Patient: sex M, age 59
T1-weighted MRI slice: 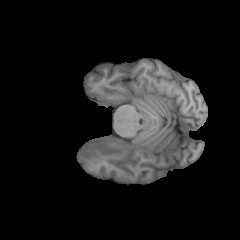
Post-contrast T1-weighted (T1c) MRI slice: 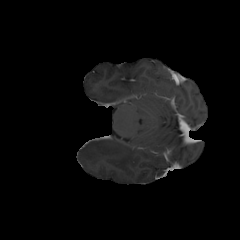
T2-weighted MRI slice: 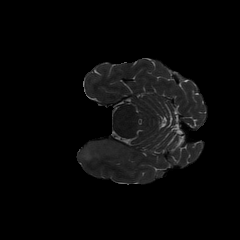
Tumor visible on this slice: yes
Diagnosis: Astrocytoma, IDH-wildtype
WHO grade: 3